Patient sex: M
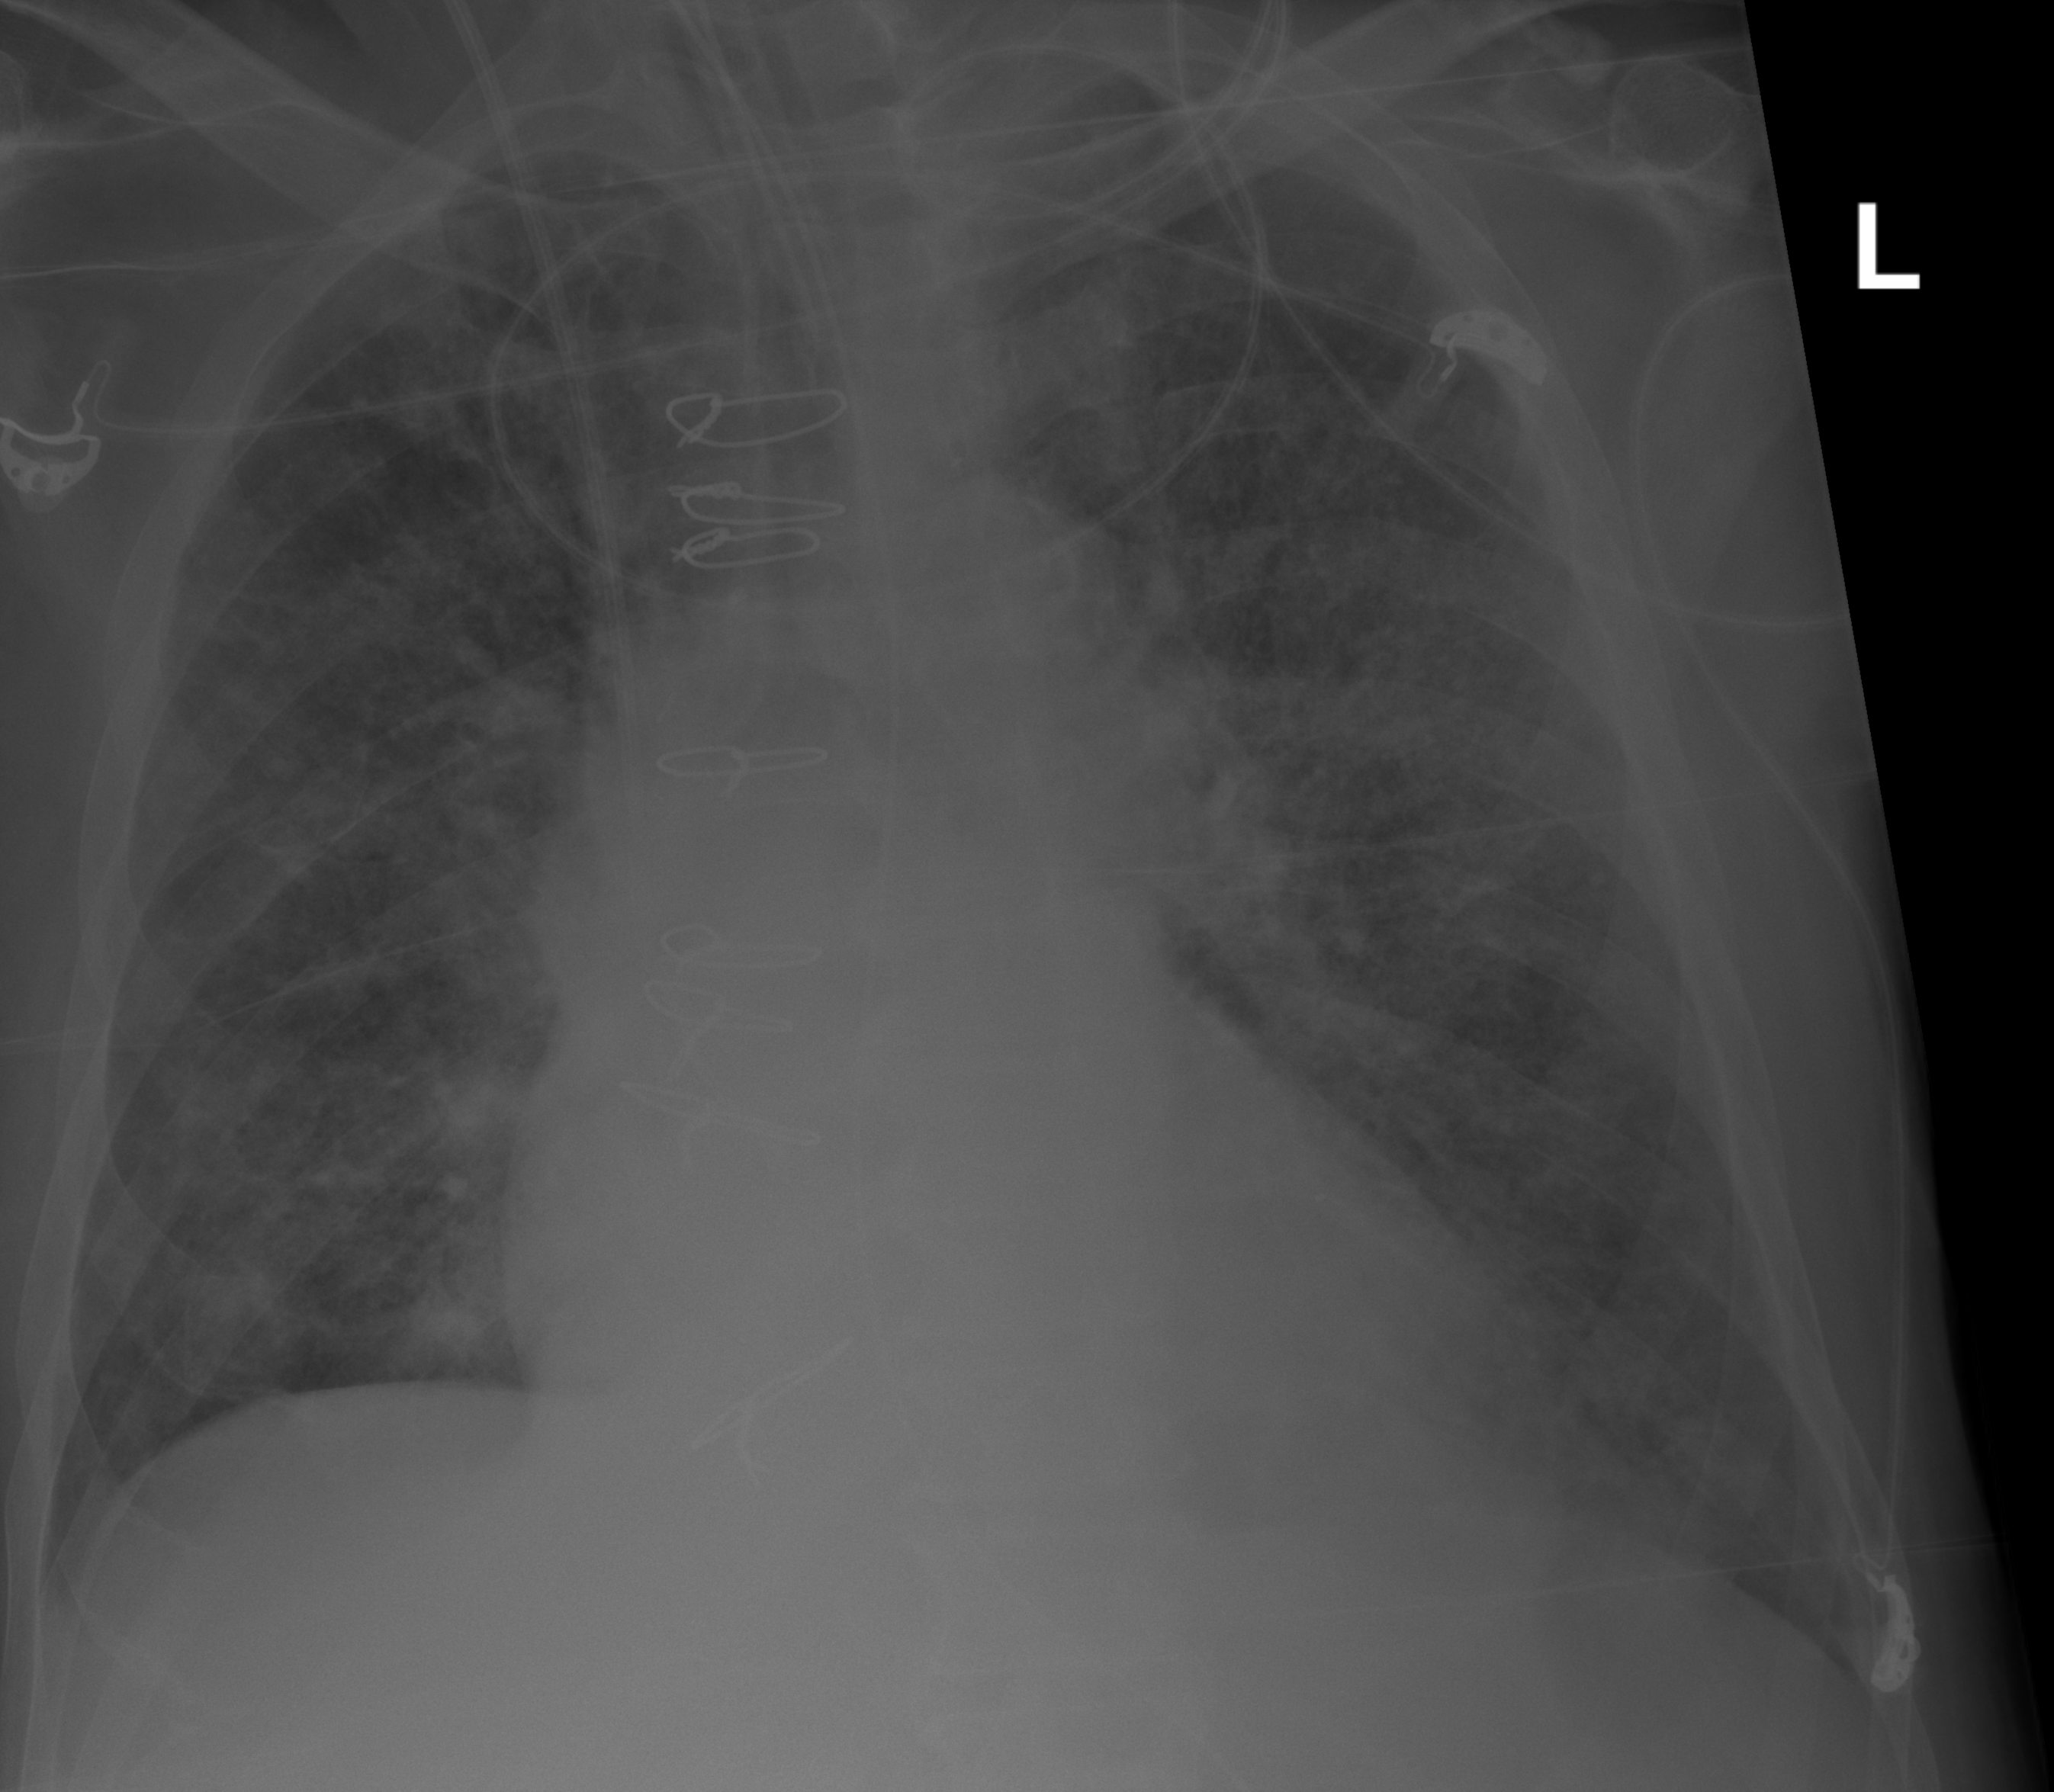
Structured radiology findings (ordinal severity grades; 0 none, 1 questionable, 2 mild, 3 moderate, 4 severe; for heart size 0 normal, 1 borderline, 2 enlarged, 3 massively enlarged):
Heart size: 2
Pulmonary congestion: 0
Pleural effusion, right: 2
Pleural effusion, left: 0
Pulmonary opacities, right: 3
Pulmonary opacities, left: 3
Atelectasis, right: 0
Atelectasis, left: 0